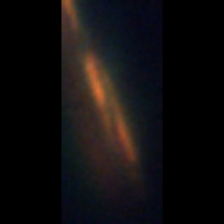
Taxon: Psuedo-nitzschia
Group: Diatoms